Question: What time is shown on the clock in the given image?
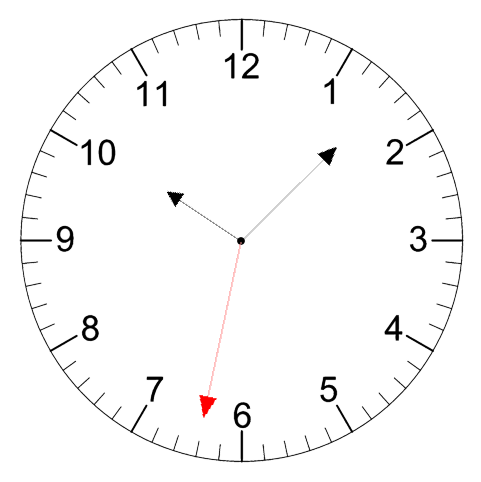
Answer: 10:07:32